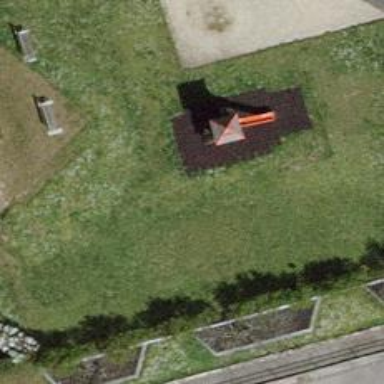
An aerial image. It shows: Playground area for leisure land.